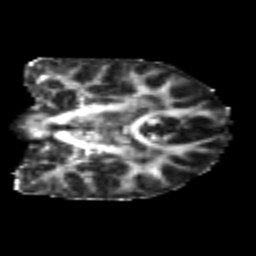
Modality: FA
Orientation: coronal
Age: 22
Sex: male
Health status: healthy
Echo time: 0.074 s